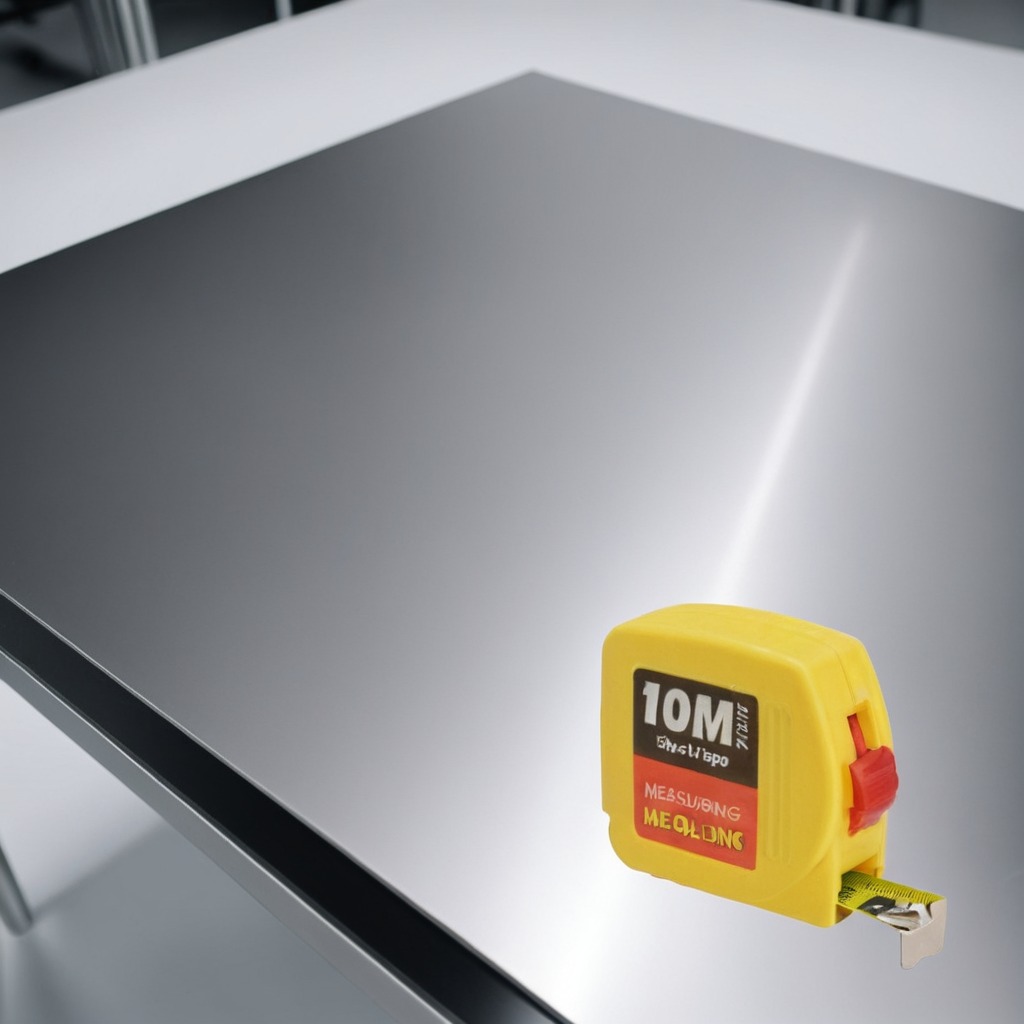
A measuring tape is lying on the stainless steel table in a high-end prototyping lab.